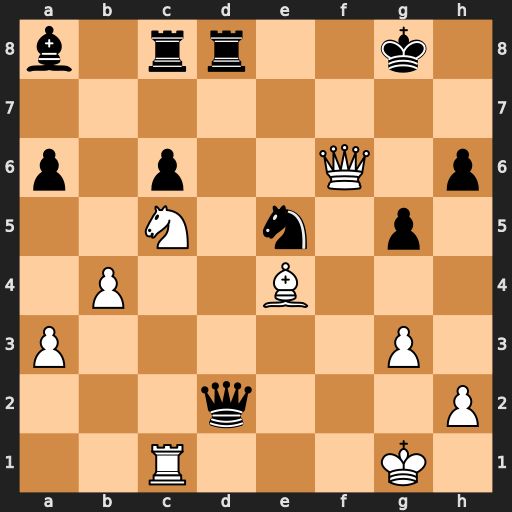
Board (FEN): b1rr2k1/8/p1p2Q1p/2N1n1p1/1P2B3/P5P1/3q3P/2R3K1
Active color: w
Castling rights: -
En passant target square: -
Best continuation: Qe6+ Nf7 Qg6+ Kf8 Rf1